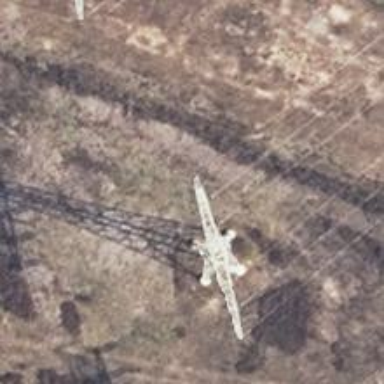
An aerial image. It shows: Power line with three cables.